Question:
I want to bind some table tuples in mysql database to above table shown image. I use netbean to design this GUI and table property have some features to bind data to this table. but I want to manually code it. as an example in below sqlQuery return data, how to bind to jtable using manual code ?
'''
String sqlQuery ="SELECT packet_id, packet_capacity FROM packing LIMIT 0,20 DESC"
'''
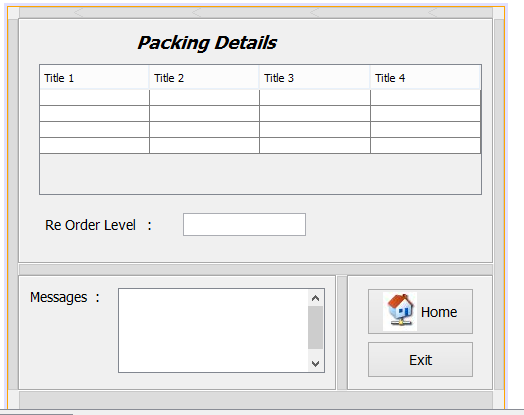
Answer: Use <URL>';
You can use Db query based sort. Just pass the sort column as 'ORDER BY' part of the query.
Or you can use the answer <URL>